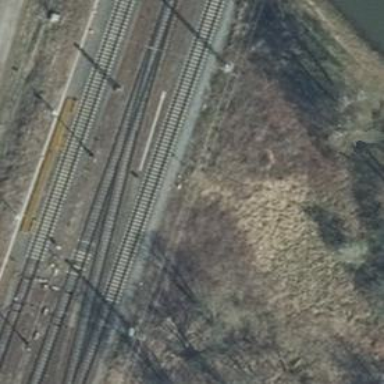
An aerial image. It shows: Railway track with contact lines for electrification.